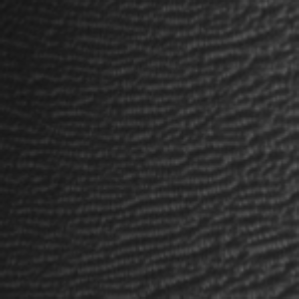
Label: frost